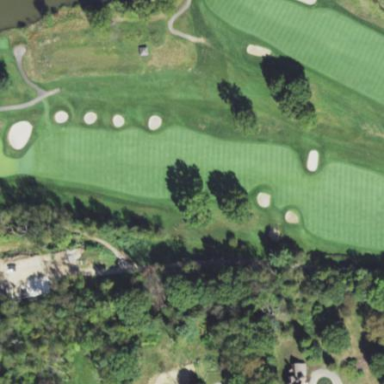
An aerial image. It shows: Golf fairway in the image.